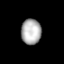
Tissue: lung
Cell type: T cells
Senescence score: 0.2214
Nuclear area (px): 503
Mean DAPI intensity: 174.915